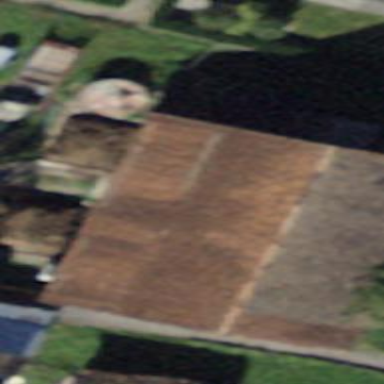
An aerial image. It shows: Barn.